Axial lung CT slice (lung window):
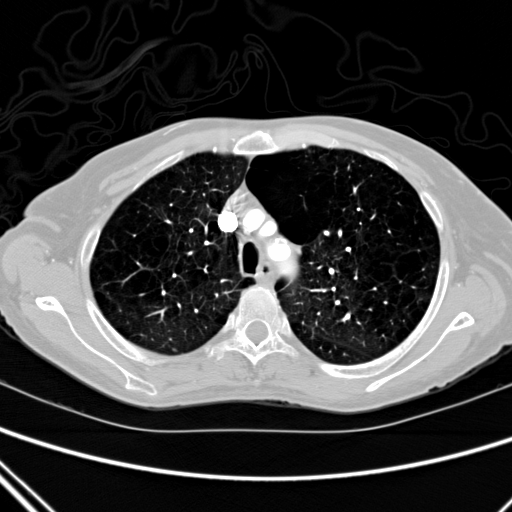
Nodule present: yes
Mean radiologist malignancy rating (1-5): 1